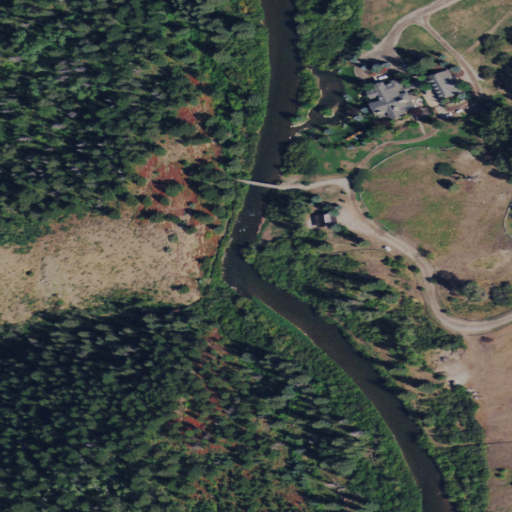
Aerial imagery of valley in Wyoming named Hemmert Canyon containing evergreen forest, woody wetlands, shrub, open development, deciduous forest, open water, and medium intensity development